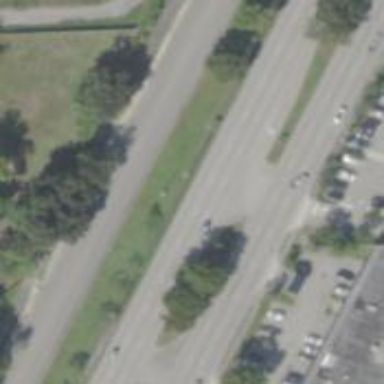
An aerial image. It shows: Asphalt road designated as trunk highway.